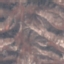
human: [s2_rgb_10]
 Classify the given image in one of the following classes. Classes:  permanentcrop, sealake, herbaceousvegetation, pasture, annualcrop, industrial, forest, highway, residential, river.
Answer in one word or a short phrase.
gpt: HerbaceousVegetation